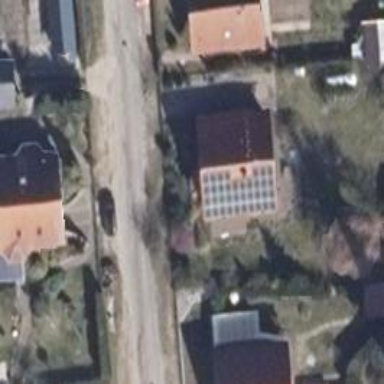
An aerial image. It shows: Solar photovoltaic panel generating electricity through small installation.